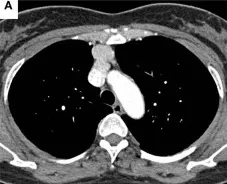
The left innominate vein aneurysm. Contrast-enhanced CT of the chest showed a 4.8 x 4.6 cm anterior mediastinal mass with significant homogenous enhancement after injection of the contrast.
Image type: radiology (ct)